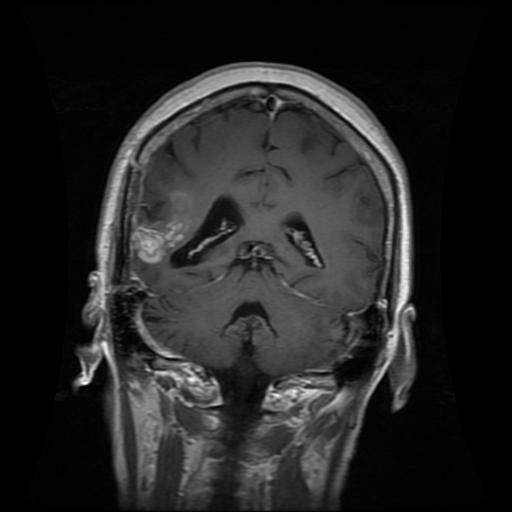
Label: glioma